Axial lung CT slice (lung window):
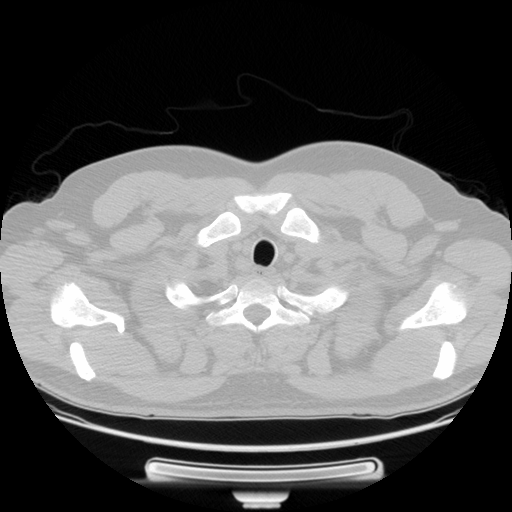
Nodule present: no